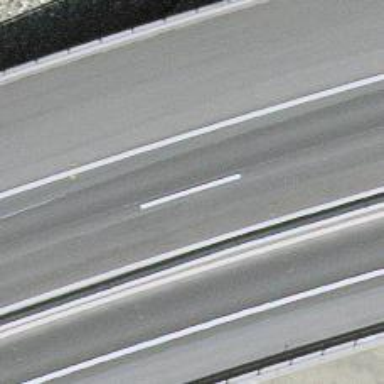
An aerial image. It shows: Trunk highway with bridge.